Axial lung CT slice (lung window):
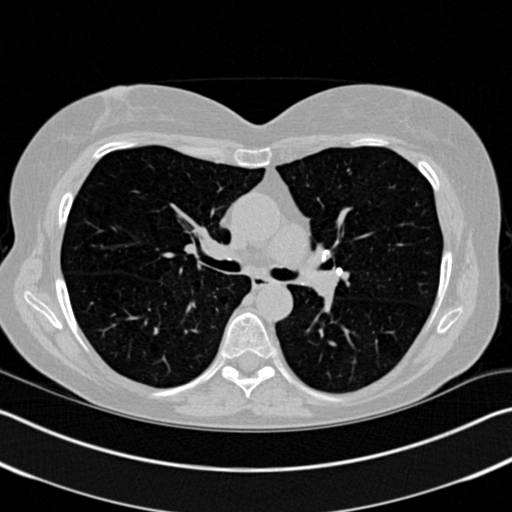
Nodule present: no